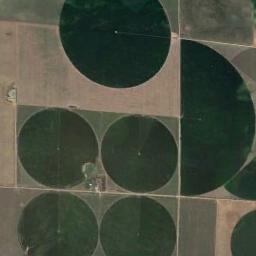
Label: circular_farmland